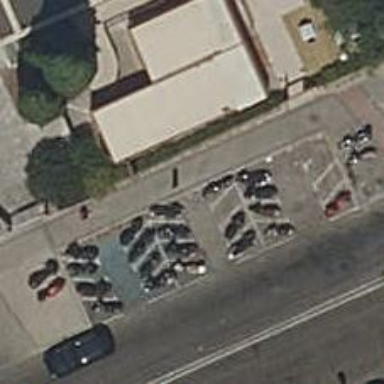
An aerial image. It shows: Motorcycle parking area.